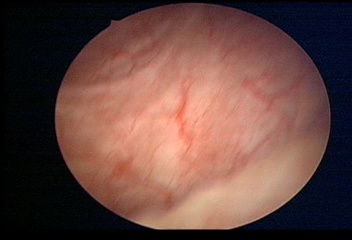
Modality: WLC
Class: Normal mucosa
Bladder cancer association: No